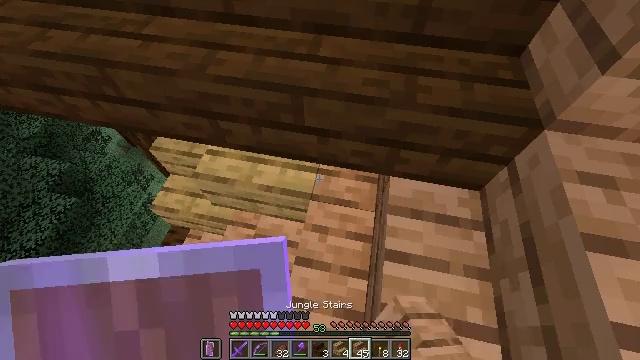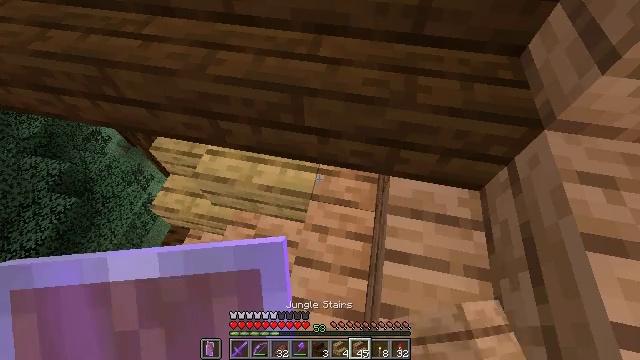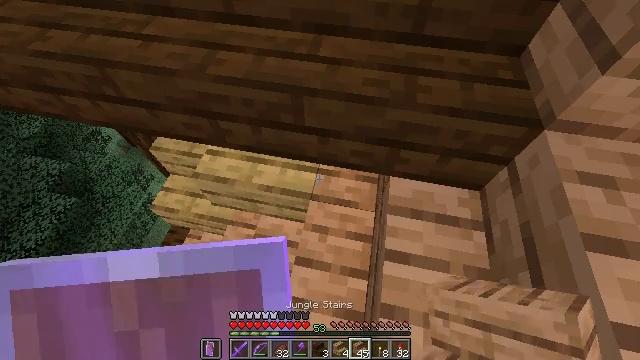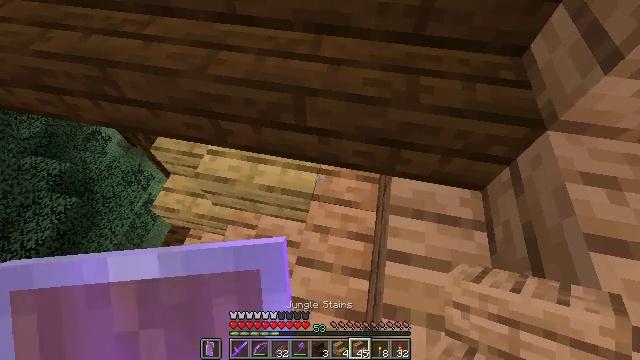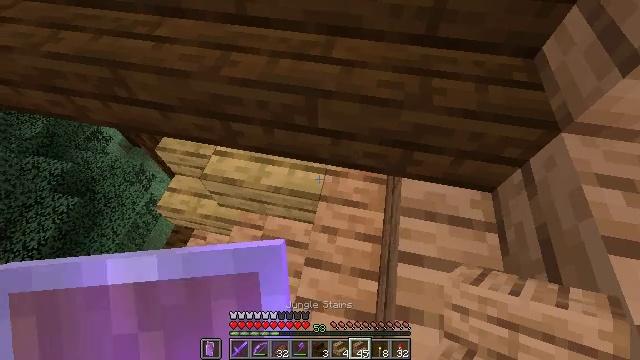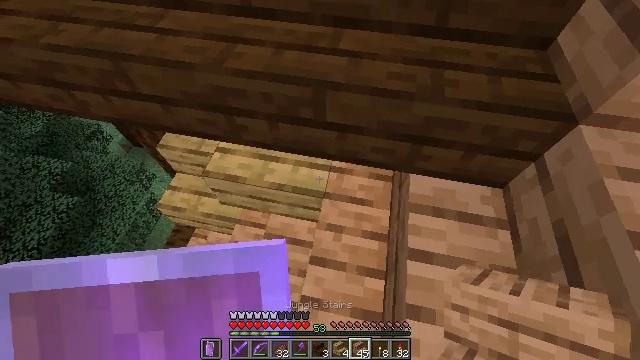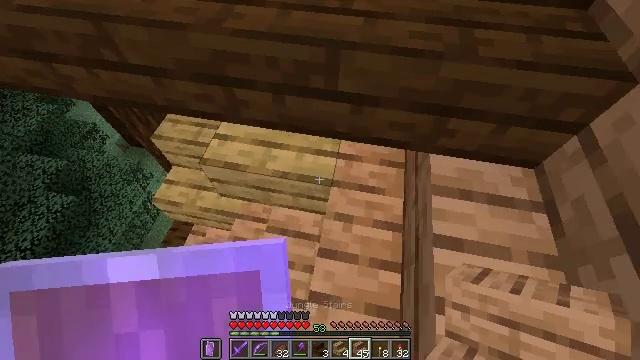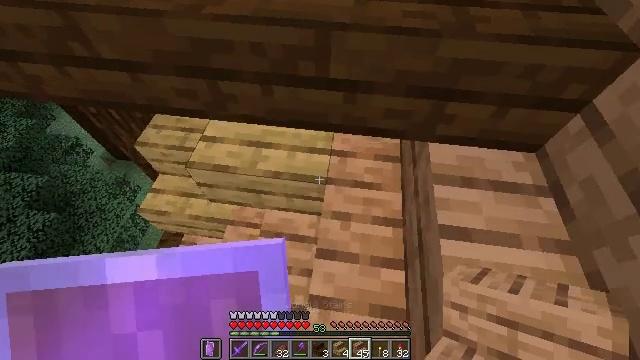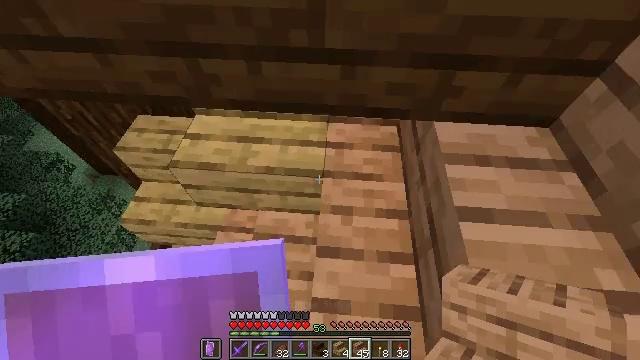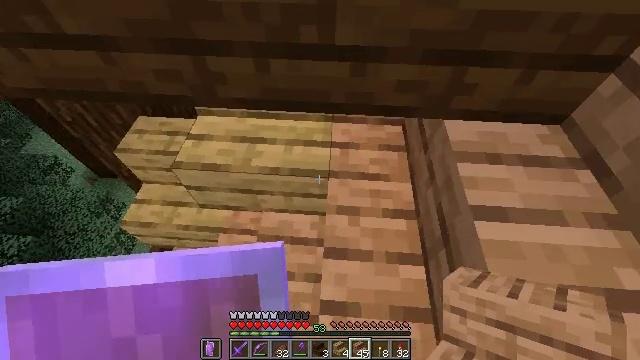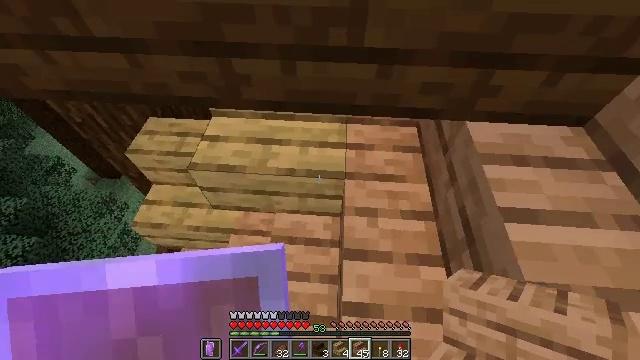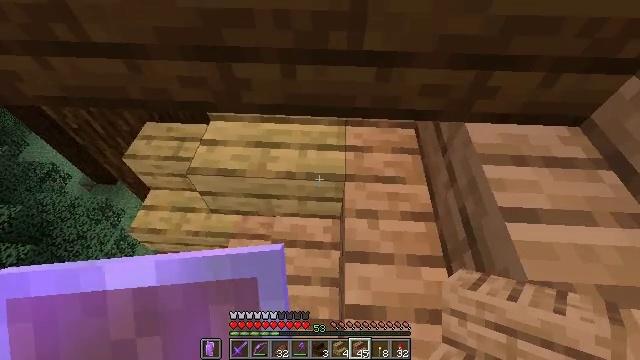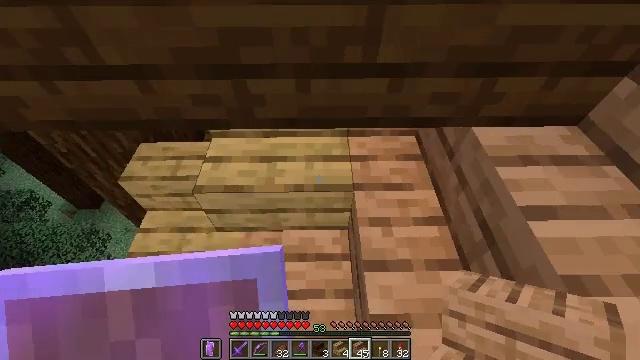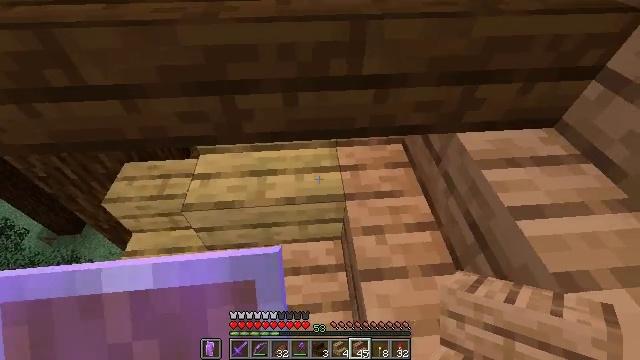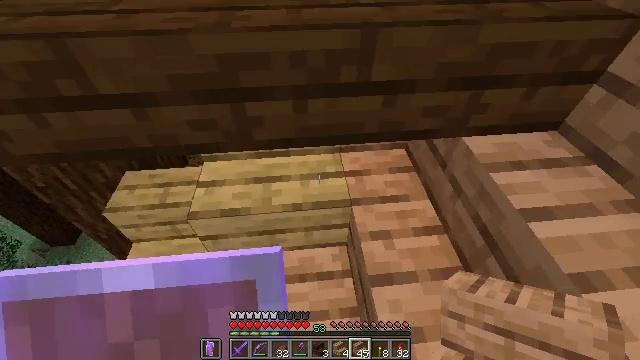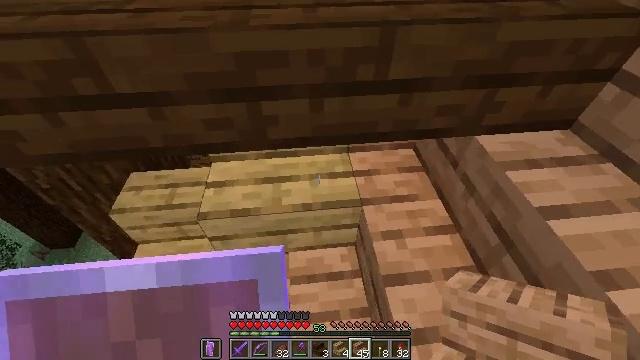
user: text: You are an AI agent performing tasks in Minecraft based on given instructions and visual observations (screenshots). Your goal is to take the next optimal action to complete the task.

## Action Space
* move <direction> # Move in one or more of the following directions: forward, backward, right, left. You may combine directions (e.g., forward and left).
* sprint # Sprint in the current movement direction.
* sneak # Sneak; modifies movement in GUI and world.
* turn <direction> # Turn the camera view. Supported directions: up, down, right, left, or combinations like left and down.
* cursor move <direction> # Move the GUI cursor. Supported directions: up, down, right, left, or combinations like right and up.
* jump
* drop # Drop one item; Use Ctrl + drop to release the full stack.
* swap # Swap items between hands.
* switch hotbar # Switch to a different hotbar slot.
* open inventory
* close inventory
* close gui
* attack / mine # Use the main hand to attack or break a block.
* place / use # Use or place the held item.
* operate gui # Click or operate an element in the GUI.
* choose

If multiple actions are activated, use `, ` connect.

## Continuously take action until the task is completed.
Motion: motion action
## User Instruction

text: Gather some oak stairs for reuse.
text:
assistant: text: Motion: sneak
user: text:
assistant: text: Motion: sneak
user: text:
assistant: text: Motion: move left, sneak
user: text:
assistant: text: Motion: move left, sneak
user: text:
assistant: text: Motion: move left, sneak
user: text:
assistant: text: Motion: move left, sneak
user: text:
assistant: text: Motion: move left, sneak, turn right and up
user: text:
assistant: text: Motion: move left, sneak, turn right and up
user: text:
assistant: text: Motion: move left, sneak
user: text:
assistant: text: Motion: move left, sneak
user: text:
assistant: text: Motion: move left, sneak, turn right
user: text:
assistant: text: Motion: move left, sneak, turn right and up
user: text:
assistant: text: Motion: move left, sneak, turn right and up
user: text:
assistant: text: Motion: move left, sneak, turn right and up
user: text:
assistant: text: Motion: move left, sneak
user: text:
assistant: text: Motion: move left, sneak
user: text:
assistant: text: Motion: move left, sneak, turn right and up
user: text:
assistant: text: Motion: move left, sneak, turn right and up
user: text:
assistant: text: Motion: move left, sneak, turn right and up
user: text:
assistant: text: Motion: move left, sneak, turn right and up
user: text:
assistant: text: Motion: move left, turn right and up
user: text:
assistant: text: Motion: move left, turn right and up
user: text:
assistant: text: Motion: turn right and up
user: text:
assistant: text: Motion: turn right and up
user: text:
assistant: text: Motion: turn up
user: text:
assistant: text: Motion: turn up
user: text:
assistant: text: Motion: turn up
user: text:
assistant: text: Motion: no_op
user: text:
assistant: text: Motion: no_op
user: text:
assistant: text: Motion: no_op